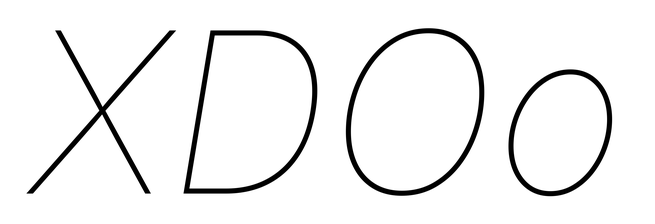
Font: Inter-Italic_Thin_Italic